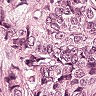
Metastatic tissue present: yes